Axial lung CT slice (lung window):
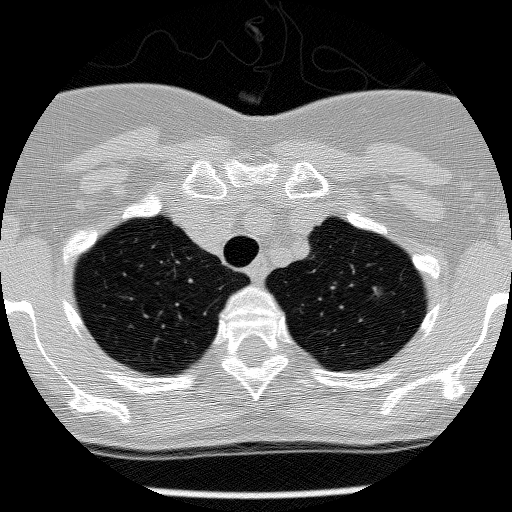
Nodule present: yes
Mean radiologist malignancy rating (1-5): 3